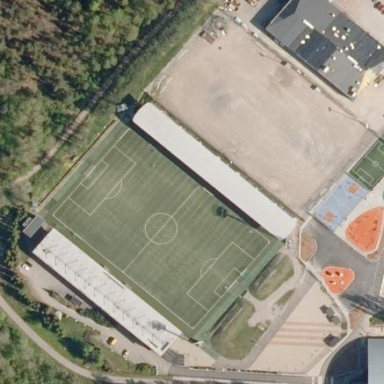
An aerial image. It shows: Soccer stadium for leisure sports.